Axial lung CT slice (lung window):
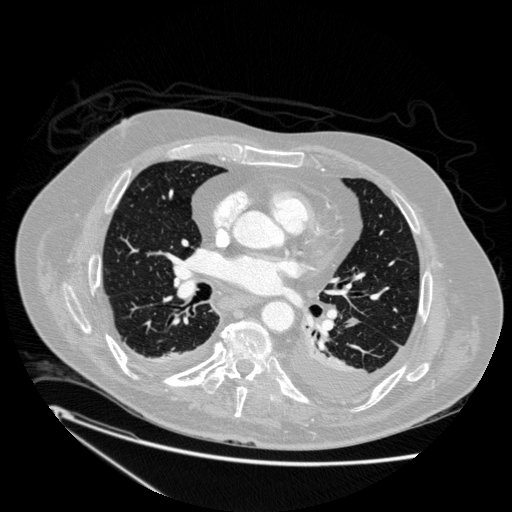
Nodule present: no